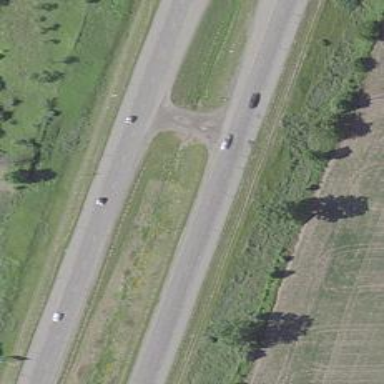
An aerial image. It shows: View of motorway.